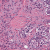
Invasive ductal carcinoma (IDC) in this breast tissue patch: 1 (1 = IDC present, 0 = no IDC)